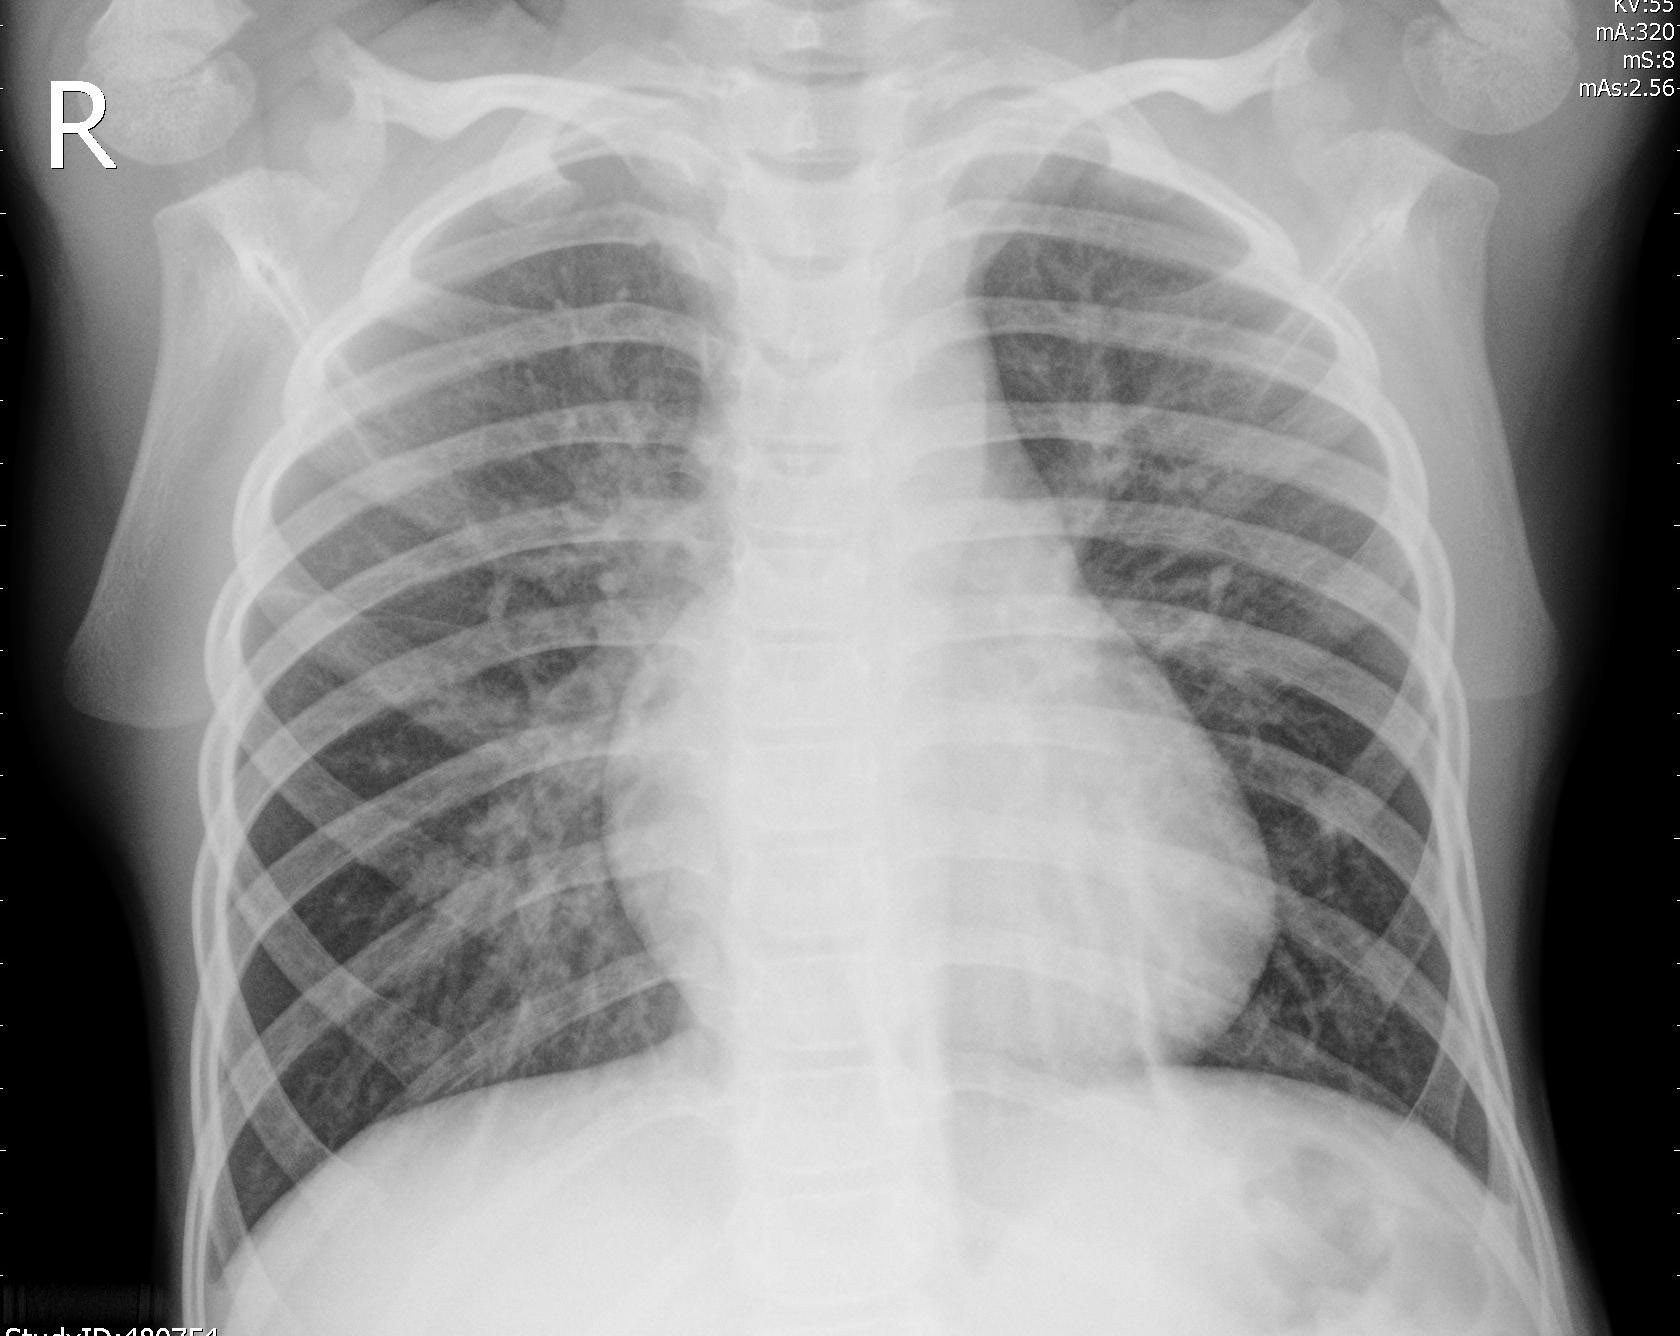
Diagnosis: PNEUMONIA